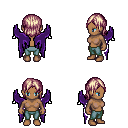
a pixel art fantasy rpg character, female body template, human, dark skin, purple wings, teal pants, white blonde long bangs hairstyle, four views (front, back, left, right), 2x2 character sprite sheet, small pixel art, hard edges, no anti-aliasing